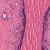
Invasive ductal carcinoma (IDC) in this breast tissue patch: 0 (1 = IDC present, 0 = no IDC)